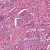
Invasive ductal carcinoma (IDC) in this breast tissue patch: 1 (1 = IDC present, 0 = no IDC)